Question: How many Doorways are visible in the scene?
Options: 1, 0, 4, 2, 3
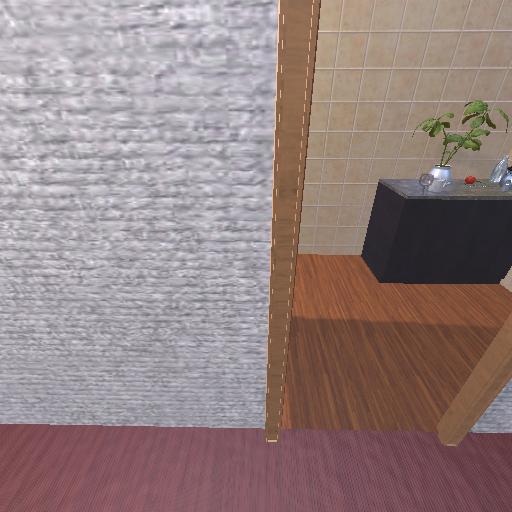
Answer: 1